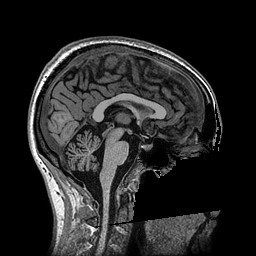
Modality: T1w
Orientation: sagittal
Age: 38
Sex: female